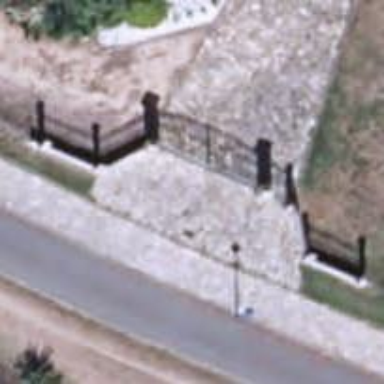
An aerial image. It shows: Gate.